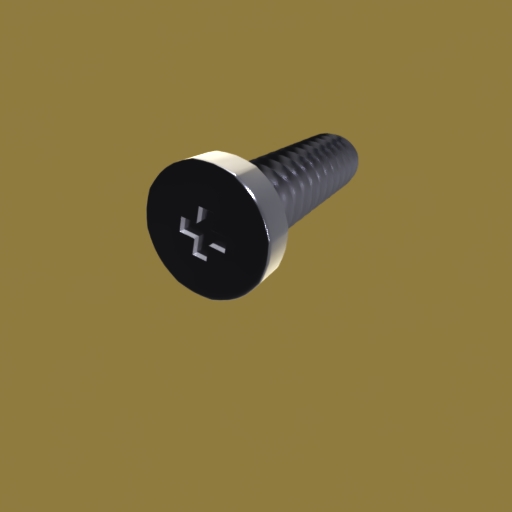
Label: screw